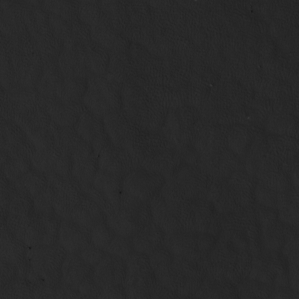
Label: non_frost